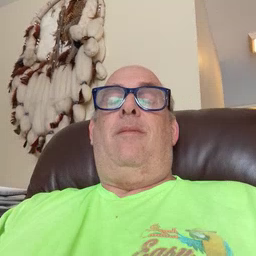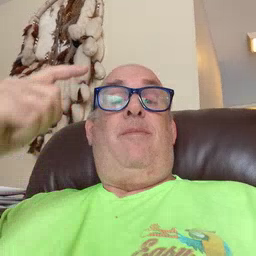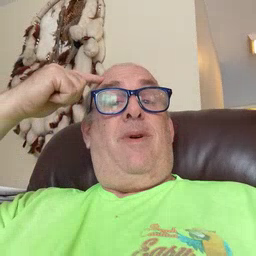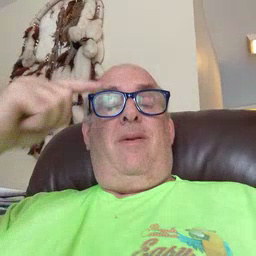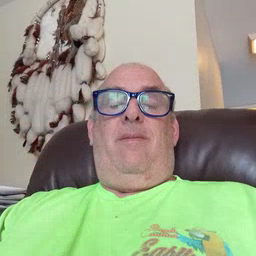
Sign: penny